Interaction volume radius: 5 \u00c5
Interaction volume height: 25 \u00c5
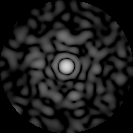
Disorder parameter: 0.8137